高三 · 立体几何学
证法二: (I) 如图:

以 $D$ 为坐标原点, $D A 、 D C 、 D P$ 所在直线分别为 $x$ 轴、 $y$ 轴、 $z$ 轴, 建立如图所示空间直角坐标系,设 $A B=a, \because A D=P D=2, \therefore A(2,0,0), B(2, a, 0), C(0, a, 0), P(0,0,2), \because E 、 F$ 分别为 $C D, P B$ 的中点, $\therefore E\left(0, \frac{a}{2}, 0\right), F\left(1, \frac{a}{2}, 0\right), \therefore \overrightarrow{E F}=(1,0,1), \because \overrightarrow{D P}+\overrightarrow{D A}=(0,0,2)+$ $(2,0,0)=(2,0,2), \therefore \overrightarrow{E F}=\frac{1}{2}(\overrightarrow{D P}+\overrightarrow{D A})=\frac{1}{2} \overrightarrow{D P}+\frac{1}{2} \overrightarrow{D A}$, 故 $\overrightarrow{E F} 、 \overrightarrow{D P} 、 \overrightarrow{D A}$ 共面, 又 $E F \subset \subset$ 平面 $P A D$, $\therefore E F \|$ 平面 $P A D$;

(II) 由(1) 知 $\overrightarrow{E F}=(1,0,1), \overrightarrow{A B}=(0, a, 0), \overrightarrow{A P}=(-2,0,2), \therefore \overrightarrow{E F} \cdot \overrightarrow{A B}=0, \overrightarrow{E F} \cdot \overrightarrow{A P}=-2+0+2=0$, $\therefore \overrightarrow{E F} \perp \overrightarrow{A B}, \overrightarrow{E F} \perp \overrightarrow{A P}$, 又 $A B \cap A P=A, \therefore E F \perp$ 平面 $P A B$, 又 $E F \subset$ 平面 $A E F$, $\therefore$ 平面 $A E F \perp$ 平面 $P A B$;

解: (III) $A B=2 \sqrt{2}$ 由 (1) 知, $\therefore \overrightarrow{A E}=(-2, \sqrt{2}, 0), \overrightarrow{E F}=(1,0,1)$ 设平面 $A E F$ 的法向量 $\vec{n}=(x, y, z)$,则 $\left\{\begin{array}{l}\vec{n} \cdot \overrightarrow{A E}=0 \\ \vec{n} \cdot \overrightarrow{E F}=0\end{array}\right.$ 即 $\left\{\begin{array}{l}-2 x+\sqrt{2} y=0 \\ x+z=0\end{array}\right.$, 令 $x=1$, 则 $y=\sqrt{2}, z=-1, \therefore \vec{n}=(1, \sqrt{2},-1)$, 又 $\overrightarrow{A C}=(-2,2 \sqrt{2}$, $0), \therefore \cos <\overrightarrow{A C}, \vec{n}>=\frac{-2+4+0}{2 \sqrt{12}}=\frac{\sqrt{3}}{6}, \therefore \sin \theta=|\cos <\overrightarrow{A C}, \vec{n}>|=\frac{\sqrt{3}}{6}$;
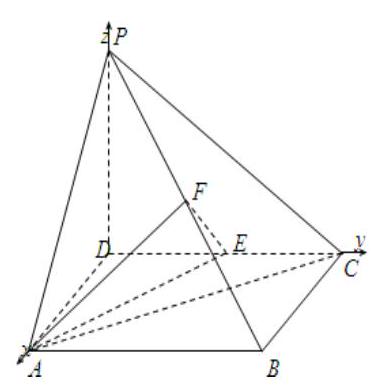
解析: 如图:以 $D$ 为坐标原点, $D A 、 D C 、 D P$ 所在直线分别为 $x$ 轴、 $y$ 轴、 $z$ 轴, 建立如图所示空间直角坐标系,设 $A B=a, \because A D=P D=2, 	herefore A(2,0,0), B(2, a, 0), C(0, a, 0), P(0,0,2), \because E 、 F$ 分别为 $C D, P B$ 的中点, $	herefore E\left(0, \frac{a}{2}, 0ight), F\left(1, \frac{a}{2}, 0ight), 	herefore \overrightarrow{E F}=(1,0,1), \because \overrightarrow{D P}+\overrightarrow{D A}=(0,0,2)+$ $(2,0,0)=(2,0,2), 	herefore \overrightarrow{E F}=\frac{1}{2}(\overrightarrow{D P}+\overrightarrow{D A})=\frac{1}{2} \overrightarrow{D P}+\frac{1}{2} \overrightarrow{D A}$, 故 $\overrightarrow{E F} 、 \overrightarrow{D P} 、 \overrightarrow{D A}$ 共面, 又 $E F \subset \subset$ 平面 $P A D$, $	herefore E F \|$ 平面 $P A D$;(II) 由(1) 知 $\overrightarrow{E F}=(1,0,1), \overrightarrow{A B}=(0, a, 0), \overrightarrow{A P}=(-2,0,2), 	herefore \overrightarrow{E F} \cdot \overrightarrow{A B}=0, \overrightarrow{E F} \cdot \overrightarrow{A P}=-2+0+2=0$, $	herefore \overrightarrow{E F} \perp \overrightarrow{A B}, \overrightarrow{E F} \perp \overrightarrow{A P}$, 又 $A B \cap A P=A, 	herefore E F \perp$ 平面 $P A B$, 又 $E F \subset$ 平面 $A E F$, $	herefore$ 平面 $A E F \perp$ 平面 $P A B$;解: (III) $A B=2 \sqrt{2}$ 由 (1) 知, $	herefore \overrightarrow{A E}=(-2, \sqrt{2}, 0), \overrightarrow{E F}=(1,0,1)$ 设平面 $A E F$ 的法向量 $\vec{n}=(x, y, z)$,则 $\left\{\begin{array}{l}\vec{n} \cdot \overrightarrow{A E}=0 \ \vec{n} \cdot \overrightarrow{E F}=0\end{array}ight.$ 即 $\left\{\begin{array}{l}-2 x+\sqrt{2} y=0 \ x+z=0\end{array}ight.$, 令 $x=1$, 则 $y=\sqrt{2}, z=-1, 	herefore \vec{n}=(1, \sqrt{2},-1)$, 又 $\overrightarrow{A C}=(-2,2 \sqrt{2}$, $0), 	herefore \cos <\overrightarrow{A C}, \vec{n}>=\frac{-2+4+0}{2 \sqrt{12}}=\frac{\sqrt{3}}{6}, 	herefore \sin 	heta=|\cos <\overrightarrow{A C}, \vec{n}>|=\frac{\sqrt{3}}{6}$;